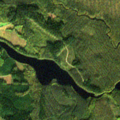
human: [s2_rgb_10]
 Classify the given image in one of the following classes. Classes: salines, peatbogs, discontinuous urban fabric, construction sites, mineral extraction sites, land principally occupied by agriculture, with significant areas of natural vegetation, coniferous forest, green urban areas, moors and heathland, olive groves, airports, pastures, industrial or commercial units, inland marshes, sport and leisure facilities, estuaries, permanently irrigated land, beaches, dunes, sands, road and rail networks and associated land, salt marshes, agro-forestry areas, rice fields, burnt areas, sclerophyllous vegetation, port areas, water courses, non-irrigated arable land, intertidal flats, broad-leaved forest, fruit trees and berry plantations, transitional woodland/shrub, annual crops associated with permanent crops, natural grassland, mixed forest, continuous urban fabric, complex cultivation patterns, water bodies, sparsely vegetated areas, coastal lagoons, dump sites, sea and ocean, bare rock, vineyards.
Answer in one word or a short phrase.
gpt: coniferous forest, mixed forest